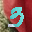
Label: 3